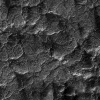
Atmospheric dust classification: not_dusty